Question: I am using this dataset to get the % of people vaccinated. The problems is that there is an error in the dataset and the % of people vaccinated drop to zero in some days.
I am trying to fix this error picking the previous value. But I still can't change the dataframe.
'''
for x in list(range(0,len(brazil_data_covid.index))):
if brazil_data_covid.iloc[x]['date'] > datetime.date(2021, 4, 1) and brazil_data_covid.iloc[x]['people_vaccinated_per_hundred'] == 0:
brazil_data_covid.iloc[x]['people_vaccinated_per_hundred'] = brazil_data_covid.iloc[x-1]['people_vaccinated_per_hundred']
'''
How can I tackle this?

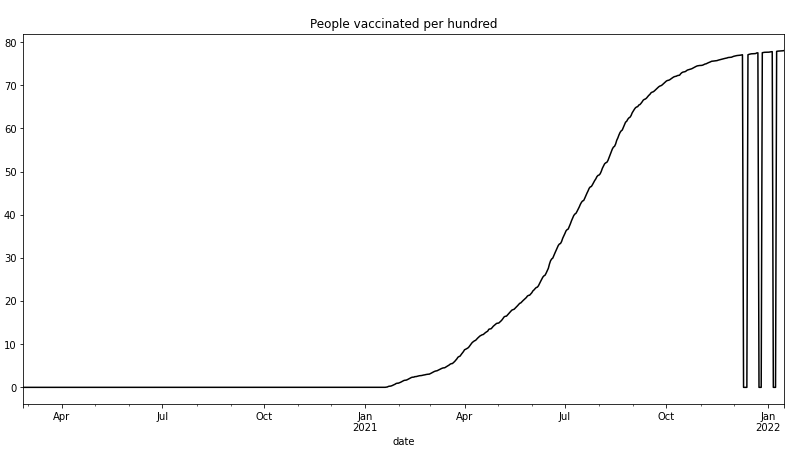
Answer: You could naively just replace the zeros:
'''
brazil_data_covid['people_vaccinated_per_hundred'].replace(0, method='ffill', inplace=True)
'''
Though this might easily replace actual zeros in the beginning of the series. One approach is to only 'ffill' zeros that came from a non-zero value, i.e.:
'''
invalid = brazil_data_covid['people_vaccinated_per_hundred'].pct_change() == -1
brazil_data_covid['people_vaccinated_per_hundred'] = \
brazil_data_covid['people_vaccinated_per_hundred'].mask(invalid).ffill()
'''
Then loop as you would normally.